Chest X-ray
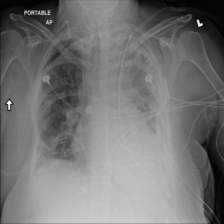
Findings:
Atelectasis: negative
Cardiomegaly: negative
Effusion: negative
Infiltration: negative
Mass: negative
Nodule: negative
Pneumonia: negative
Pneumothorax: negative
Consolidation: negative
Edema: negative
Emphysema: negative
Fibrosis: negative
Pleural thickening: negative
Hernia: negative